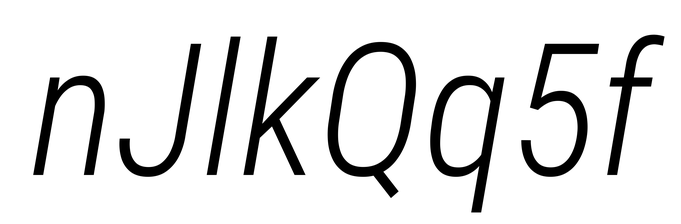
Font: Roboto-Italic_Condensed_Light_Italic